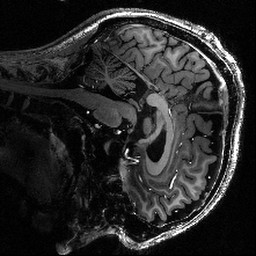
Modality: T1w
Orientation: sagittal
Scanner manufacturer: siemens
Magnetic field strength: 6.98 T
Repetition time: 2.76 s
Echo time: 0.00328 s